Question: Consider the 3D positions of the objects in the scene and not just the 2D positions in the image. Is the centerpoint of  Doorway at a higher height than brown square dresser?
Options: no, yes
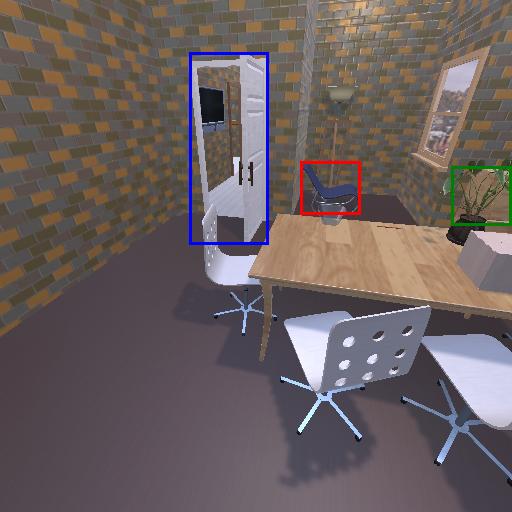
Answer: no